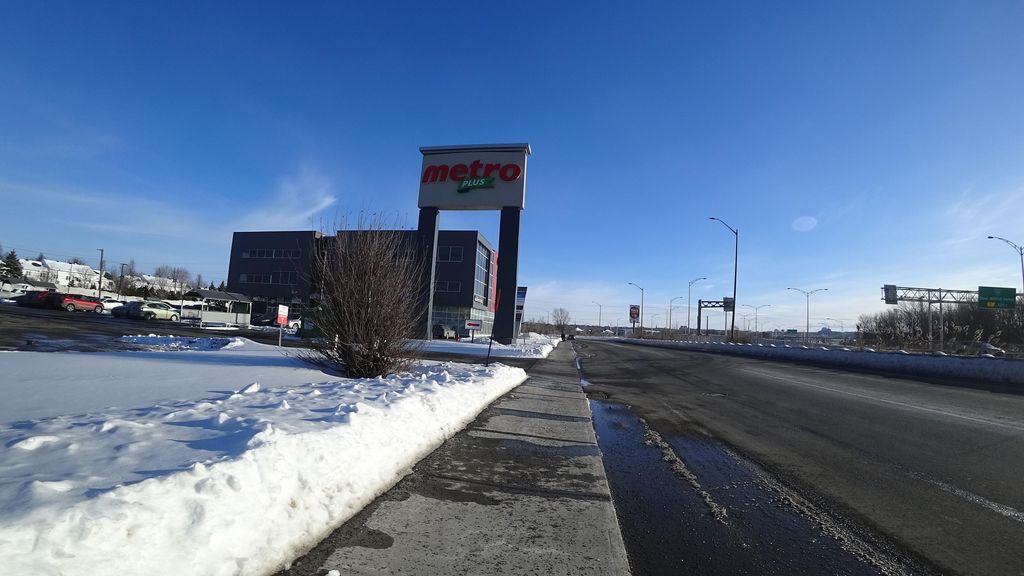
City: quebec_city